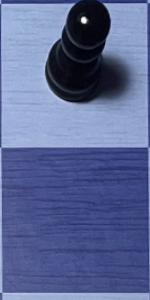
Label: Empty